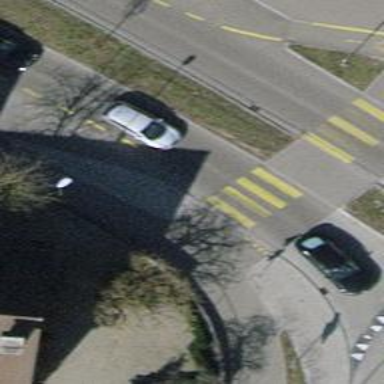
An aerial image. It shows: Uncontrolled zebra crossing with marked island on the road.